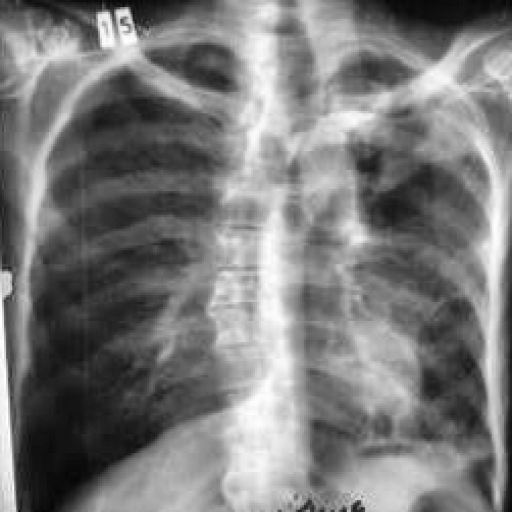
Finding: TUBERCULOSIS